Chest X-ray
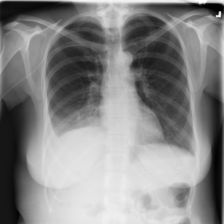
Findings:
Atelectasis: negative
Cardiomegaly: negative
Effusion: positive
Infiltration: negative
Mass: negative
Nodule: negative
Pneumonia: negative
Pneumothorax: negative
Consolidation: negative
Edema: negative
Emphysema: negative
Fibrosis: negative
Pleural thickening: negative
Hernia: negative